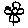
Label: flower